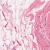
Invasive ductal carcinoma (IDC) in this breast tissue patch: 0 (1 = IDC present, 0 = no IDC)